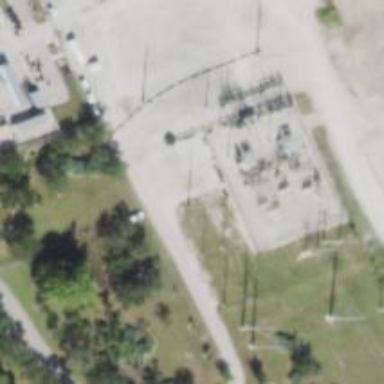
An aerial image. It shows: Lattice structure tower used for power distribution.